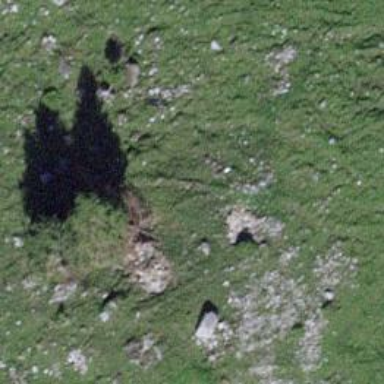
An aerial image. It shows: Evergreen tree with needle-leaved leaves.